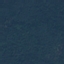
Label: Forest